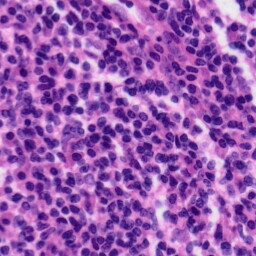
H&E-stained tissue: Tonsil